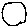
Label: circle